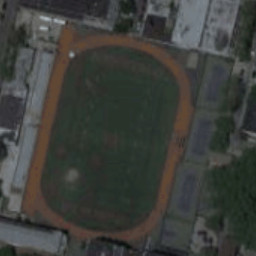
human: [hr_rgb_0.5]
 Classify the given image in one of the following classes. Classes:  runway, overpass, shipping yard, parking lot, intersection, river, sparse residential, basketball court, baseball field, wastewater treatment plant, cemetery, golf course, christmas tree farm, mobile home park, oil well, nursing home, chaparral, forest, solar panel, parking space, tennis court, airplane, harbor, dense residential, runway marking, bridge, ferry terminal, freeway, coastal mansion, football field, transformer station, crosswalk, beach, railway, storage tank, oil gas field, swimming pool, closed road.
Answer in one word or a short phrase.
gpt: football field